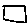
Label: square